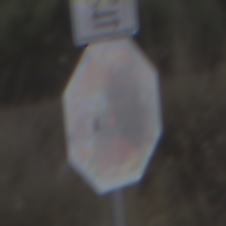
Verkehrszeichen: Stop
Zusatzzeichen oben: RichtungsangabeDurchPfeile9
Umgebung: Outdoor, Suburban
Tageszeit: SunriseSunset
Wetter: Clear
Licht: Natural
Jahreszeit: NotSpecified
Kontrast: LowContrast